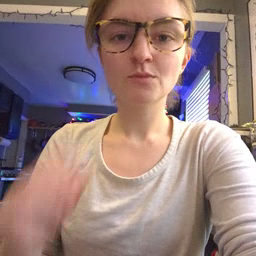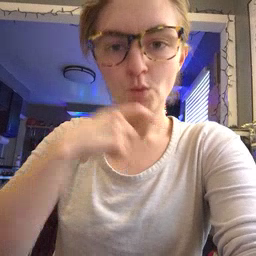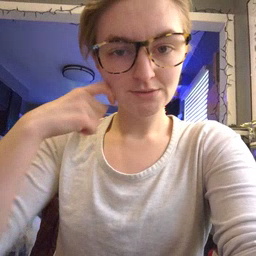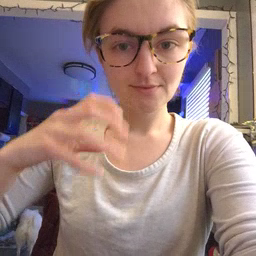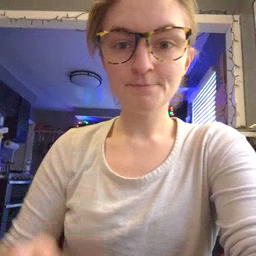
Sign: dryer